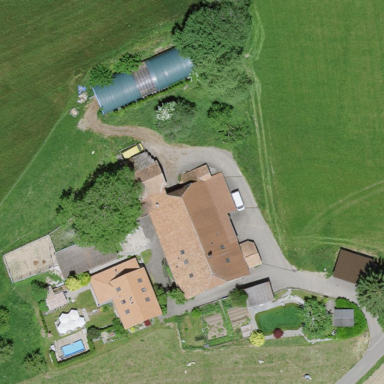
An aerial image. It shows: Farmyard area.